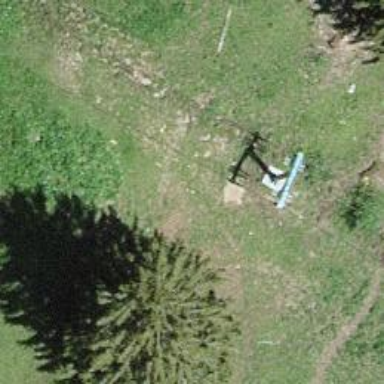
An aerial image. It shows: Pylon used for aerialway.